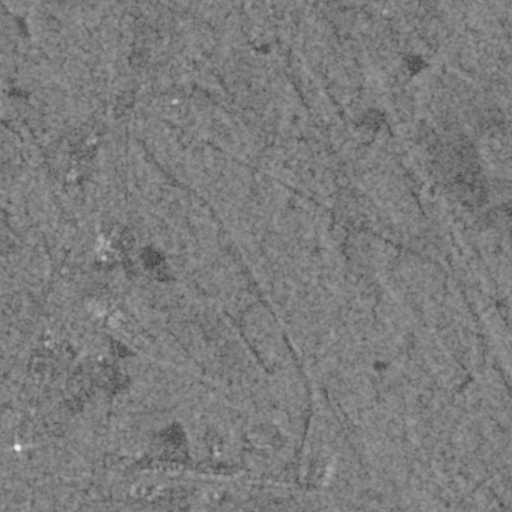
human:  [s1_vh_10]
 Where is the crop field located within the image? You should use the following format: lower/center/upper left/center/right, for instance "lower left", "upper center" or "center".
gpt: The crop field is located in the upper left of the image.
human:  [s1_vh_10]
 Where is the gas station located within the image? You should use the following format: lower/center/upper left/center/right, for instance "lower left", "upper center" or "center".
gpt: The gas station is located in the upper left of the image.
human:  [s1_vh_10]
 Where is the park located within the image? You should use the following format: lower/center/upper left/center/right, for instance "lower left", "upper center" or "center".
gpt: The park is located in the lower left of the image.
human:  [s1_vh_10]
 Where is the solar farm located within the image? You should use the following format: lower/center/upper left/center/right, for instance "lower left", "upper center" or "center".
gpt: The solar farm is located in the upper right of the image.
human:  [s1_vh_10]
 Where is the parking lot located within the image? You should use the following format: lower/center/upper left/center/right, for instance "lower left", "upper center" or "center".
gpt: There is no parking lot in the image.

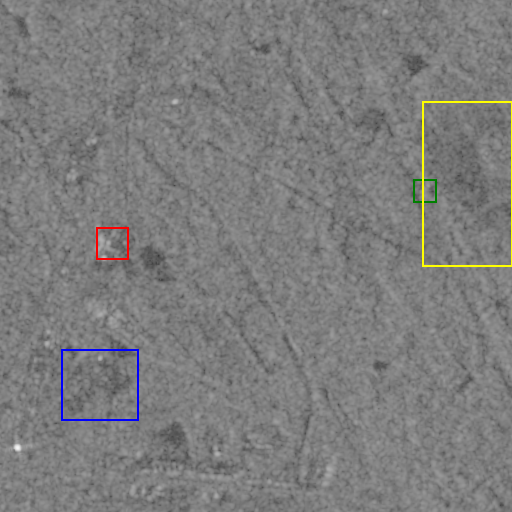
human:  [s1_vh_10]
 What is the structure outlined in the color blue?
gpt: The structure outlined in blue is a park.
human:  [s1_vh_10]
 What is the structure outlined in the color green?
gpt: The structure outlined in green is a power substation.
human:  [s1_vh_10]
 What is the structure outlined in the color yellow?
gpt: The structure outlined in yellow is a solar farm.
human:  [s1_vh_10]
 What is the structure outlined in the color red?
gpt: The structure outlined in red is a building.
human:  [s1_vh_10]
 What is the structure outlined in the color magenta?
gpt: There is no magenta outline.